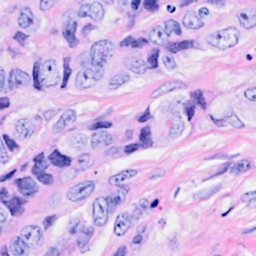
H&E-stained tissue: Breast